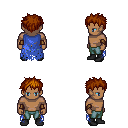
a pixel art fantasy rpg character, male body template, human, dark skin, blue tattered cape, teal pants, brunette bedhead hairstyle, cloth bracers, black shoes, four views (front, back, left, right), 2x2 character sprite sheet, small pixel art, hard edges, no anti-aliasing